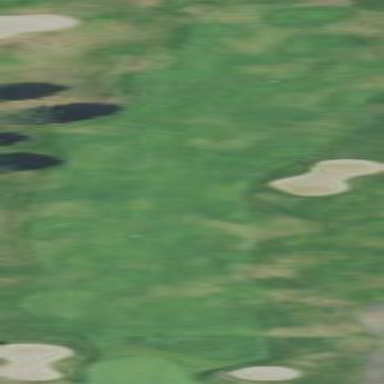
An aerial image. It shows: Well-manicured mown grass area used as golf fairway.